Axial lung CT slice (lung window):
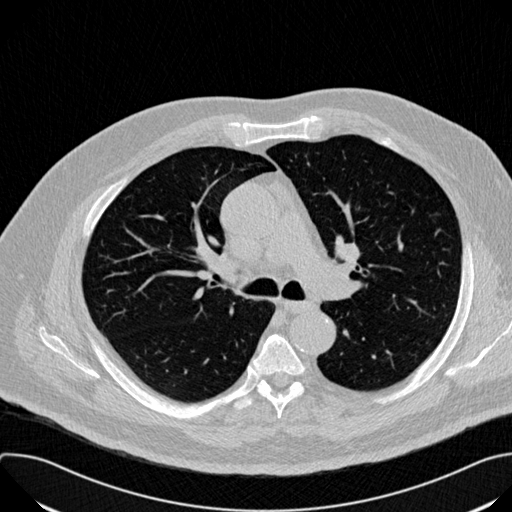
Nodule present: no